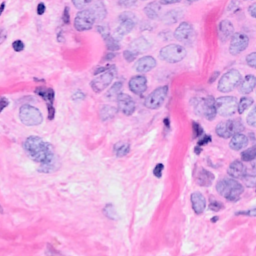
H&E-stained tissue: Breast